Question: I'm not sure how to describe this so I'll give an example that should be easier to explain.
> I have a small (maximum 50x50 pixels) 1bit/pixel bitmap (black and white).
Only one pixel is added at a time.
Find the largest (by area) polygon that exists using the black pixels as the edges.
The actual scenario isn't actually graphics related and uses a 2D Boolean array but the logic would be the same I imagine.

I am not sure how to get the largest polygon when it is completed. I can do the filling if I can just get the polygon. In the above image I have highlighted the polygon that should be selected.
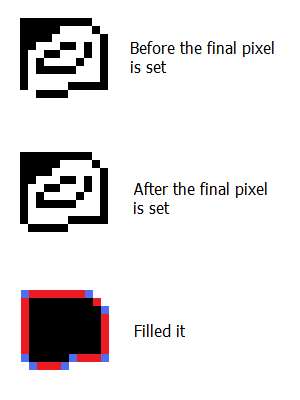
Answer: It turns out it was much more simple than I was expecting. I guess I was trying to make things overcomplicated. Because of the small dimensions and the fact that it will not run that frequently, speed is not a really an issue.
I don't have access to exactly how I did it right now but this is the general idea.
Each pixel is stored as an instance of SomePixelType.There is a Stack<SomePixelType> of pixels called visitedPixels.
A pixel is considered a possible polygon edge if:
- -
SomePixelType has a method named GetNextPixel.
When GetNextPixel is called it will search neighbouring pixels (starting directly up and going clockwise) for a possible polygon edge and return it. Calling it again will continue searching from the last match. Once all neighbouring pixels have been checked it will return null.
When a pixel is set this method would be called.
'''
public Stack<SomePixelType> GetPolygonEdges(SomePixelType justSetPixel)
{
visitedPixels.Clear();
if(!justSetPixel.IsPossiblePolygon)
return null; // Not a possible edge. No closed polygon could of been completed.
visitedPixels.Push(justSetPixel);
SomePixelType currentPixel = justSetPixel;
while(visitedPixels.Count > 0)
{
currentPixel = currentPixel.GetNextPixel();
if(currentPixel == null) // No possible neighbouring polygon edges.
{
currentPixel = visitedPixels.Pop(); // Backtrack
continue;
}
if(currentPixel == justSetPixel)
return visitedPixels;
visitedPixels.Push(currentPixel);
}
return null; // Not closed.
}
'''
From here on it is fairly easy to fill in. As the question was about finding the polygon I will stop at this step.